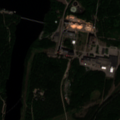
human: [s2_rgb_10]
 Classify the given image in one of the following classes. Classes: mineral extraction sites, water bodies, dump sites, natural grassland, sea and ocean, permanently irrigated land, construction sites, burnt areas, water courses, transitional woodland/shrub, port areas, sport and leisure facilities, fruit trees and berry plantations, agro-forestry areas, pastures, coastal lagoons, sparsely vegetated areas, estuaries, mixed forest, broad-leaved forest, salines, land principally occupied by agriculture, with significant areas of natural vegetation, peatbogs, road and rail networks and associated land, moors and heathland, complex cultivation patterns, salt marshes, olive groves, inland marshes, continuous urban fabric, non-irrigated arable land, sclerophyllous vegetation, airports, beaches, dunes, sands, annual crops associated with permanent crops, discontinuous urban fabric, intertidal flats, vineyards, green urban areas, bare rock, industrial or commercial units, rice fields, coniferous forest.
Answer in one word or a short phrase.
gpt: industrial or commercial units, mixed forest, water courses, water bodies